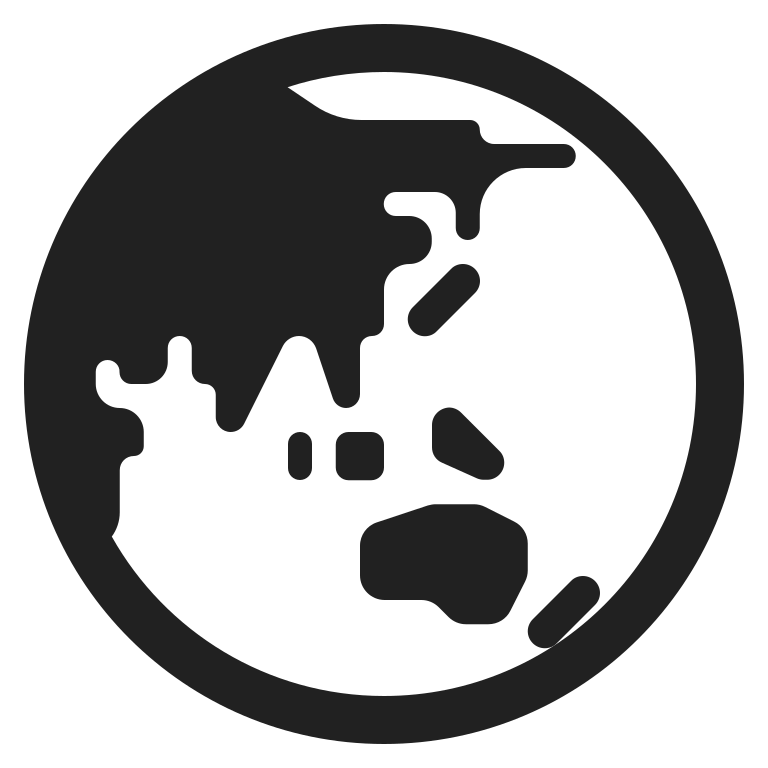
globe showing asia australia high contrast